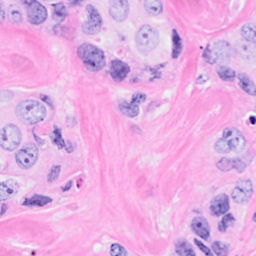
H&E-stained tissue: Breast